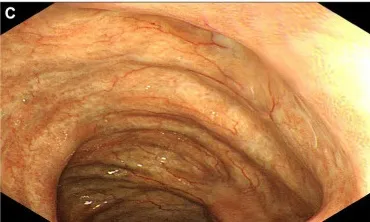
Colonoscopy results.
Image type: endoscopy (gi_endoscopy)